Question: I'm trying to create an easy App with Automator, this app needs to merge all the txt files in a specific folder into one csv file. This is the script:
'''
cat *.txt >merged.csv
'''
This works fine if I open terminal, move to the folder containing the files and execute it.
I'd like if possible to make it work as an app where I drag the folder on the App Icon and the merged file is then created in the folder. Then show a notification of the completed work.
I tried this:

But it gives me an error in the shell (while in terminal works fine).
What am I doing wrong?
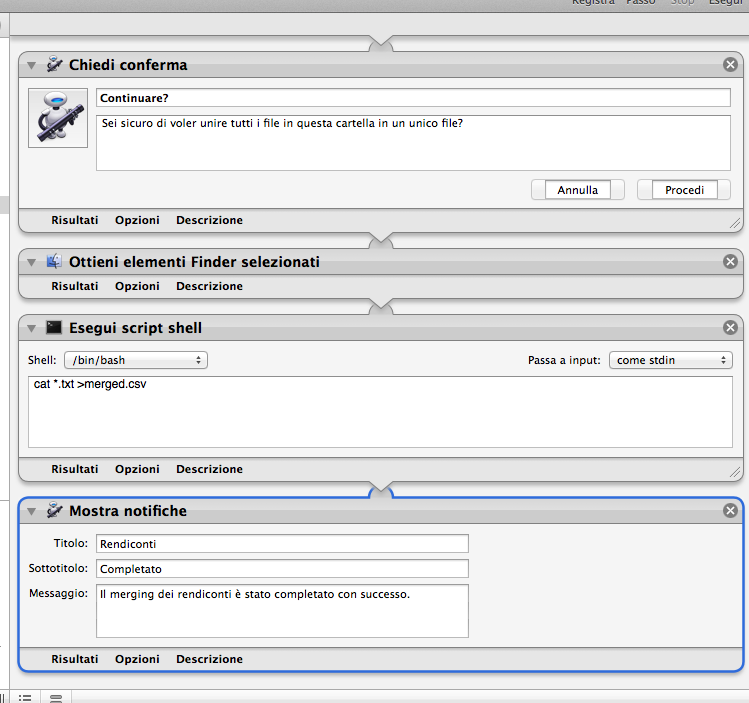
Answer: You need to change your 'Run Shell Script' action to pass input 'as arguments' - then the path of the currently selected Finder item(s) will be passed as '$1' (...).
In your shell script, you then need to change ('cd "$1"') to the passed-in folder in order to perform your merge command in the right place.
I suggest you make your shell script more robust to ensure that (a) only a is passed in (as currently selected in Finder) and (b) just item:
'''
# Make sure that a _single folder_ is currently selected in Finder; exit otherwise.
[[ $# -eq 1 && -d "$1" ]] ||
{ osascript -e 'display alert "Please select a single folder."'; exit 1; }
# Change to the folder.
cd "$1" || exit
# Perform the merge command.
cat *.txt >merged.csv
'''